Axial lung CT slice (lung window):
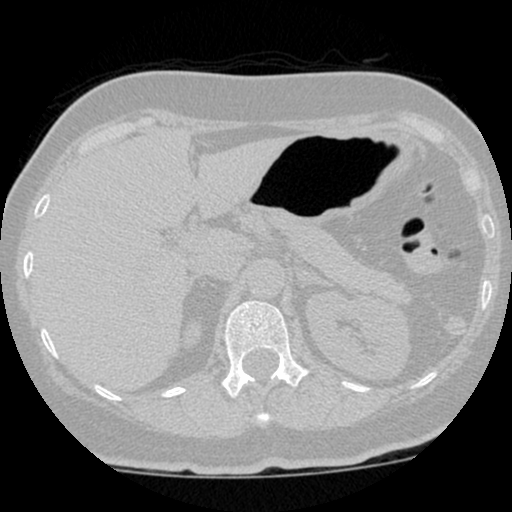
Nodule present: no